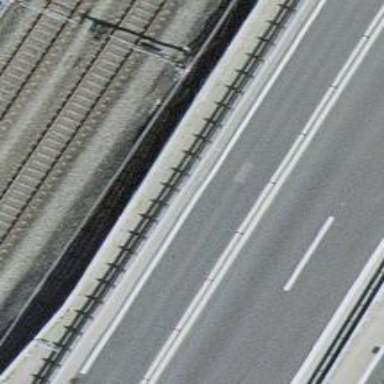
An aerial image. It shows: Asphalt motorway link.